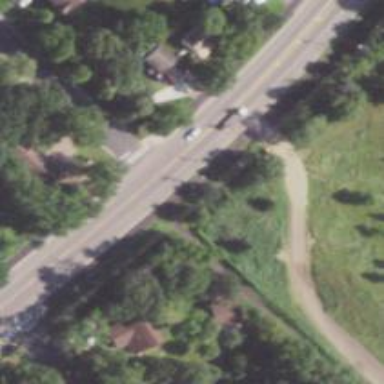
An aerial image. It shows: Marked crossing on asphalt cycleway road.